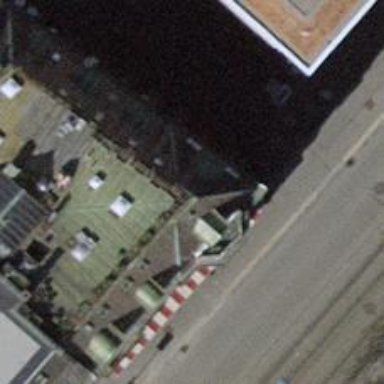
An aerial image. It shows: Pub.